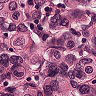
Metastatic tissue present: yes